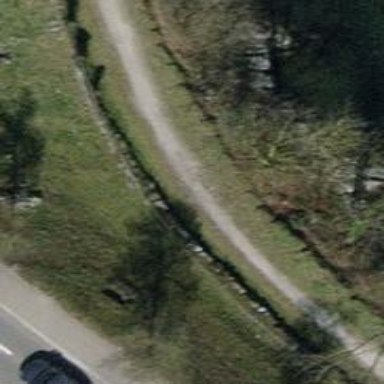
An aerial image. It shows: Compacted footway.